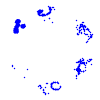
Particle: kaon